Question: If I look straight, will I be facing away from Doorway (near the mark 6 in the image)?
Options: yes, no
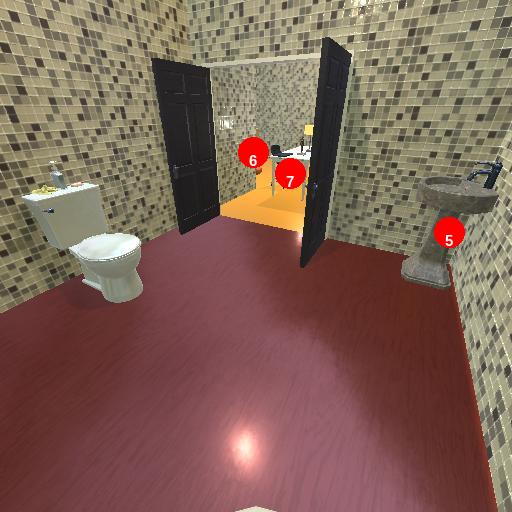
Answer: yes